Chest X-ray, AP view. Patient: 49 years old, sex M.
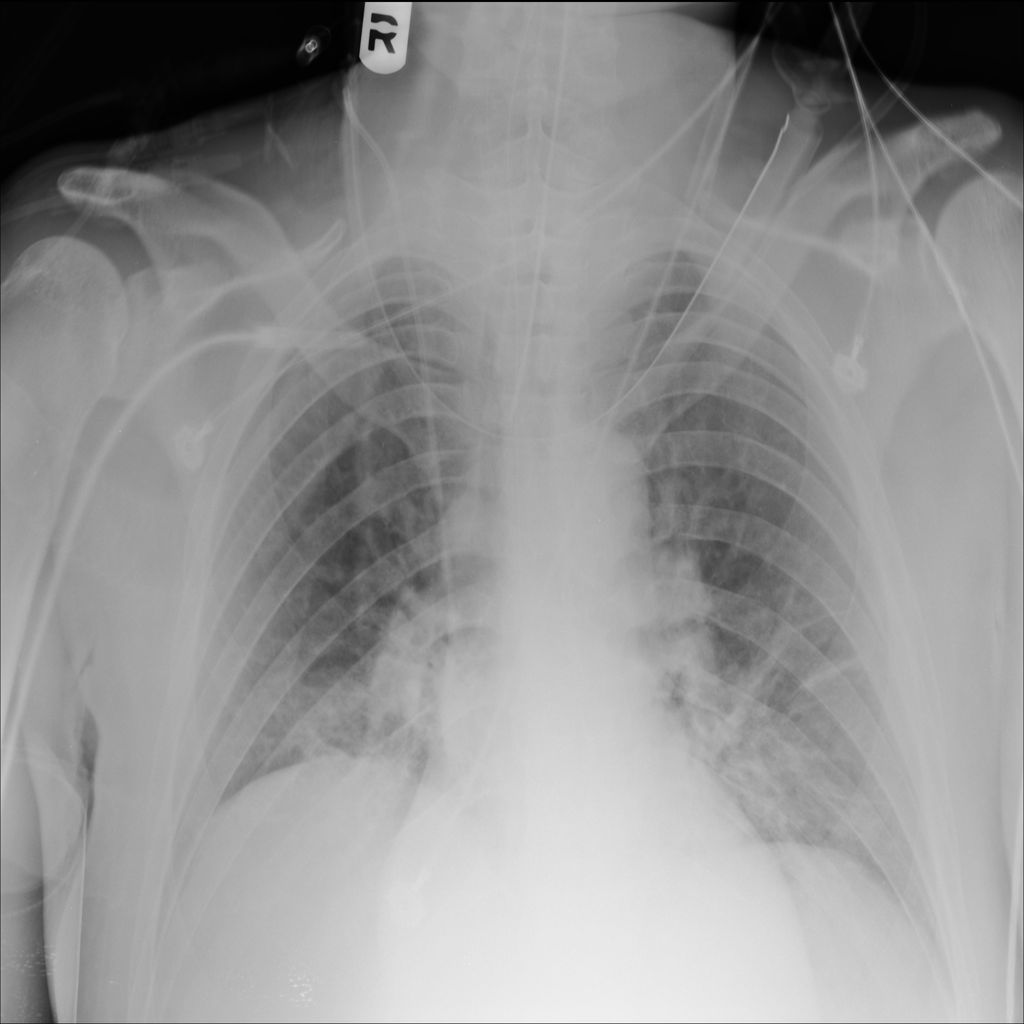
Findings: No Finding